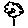
Label: flower